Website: walmart
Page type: payment
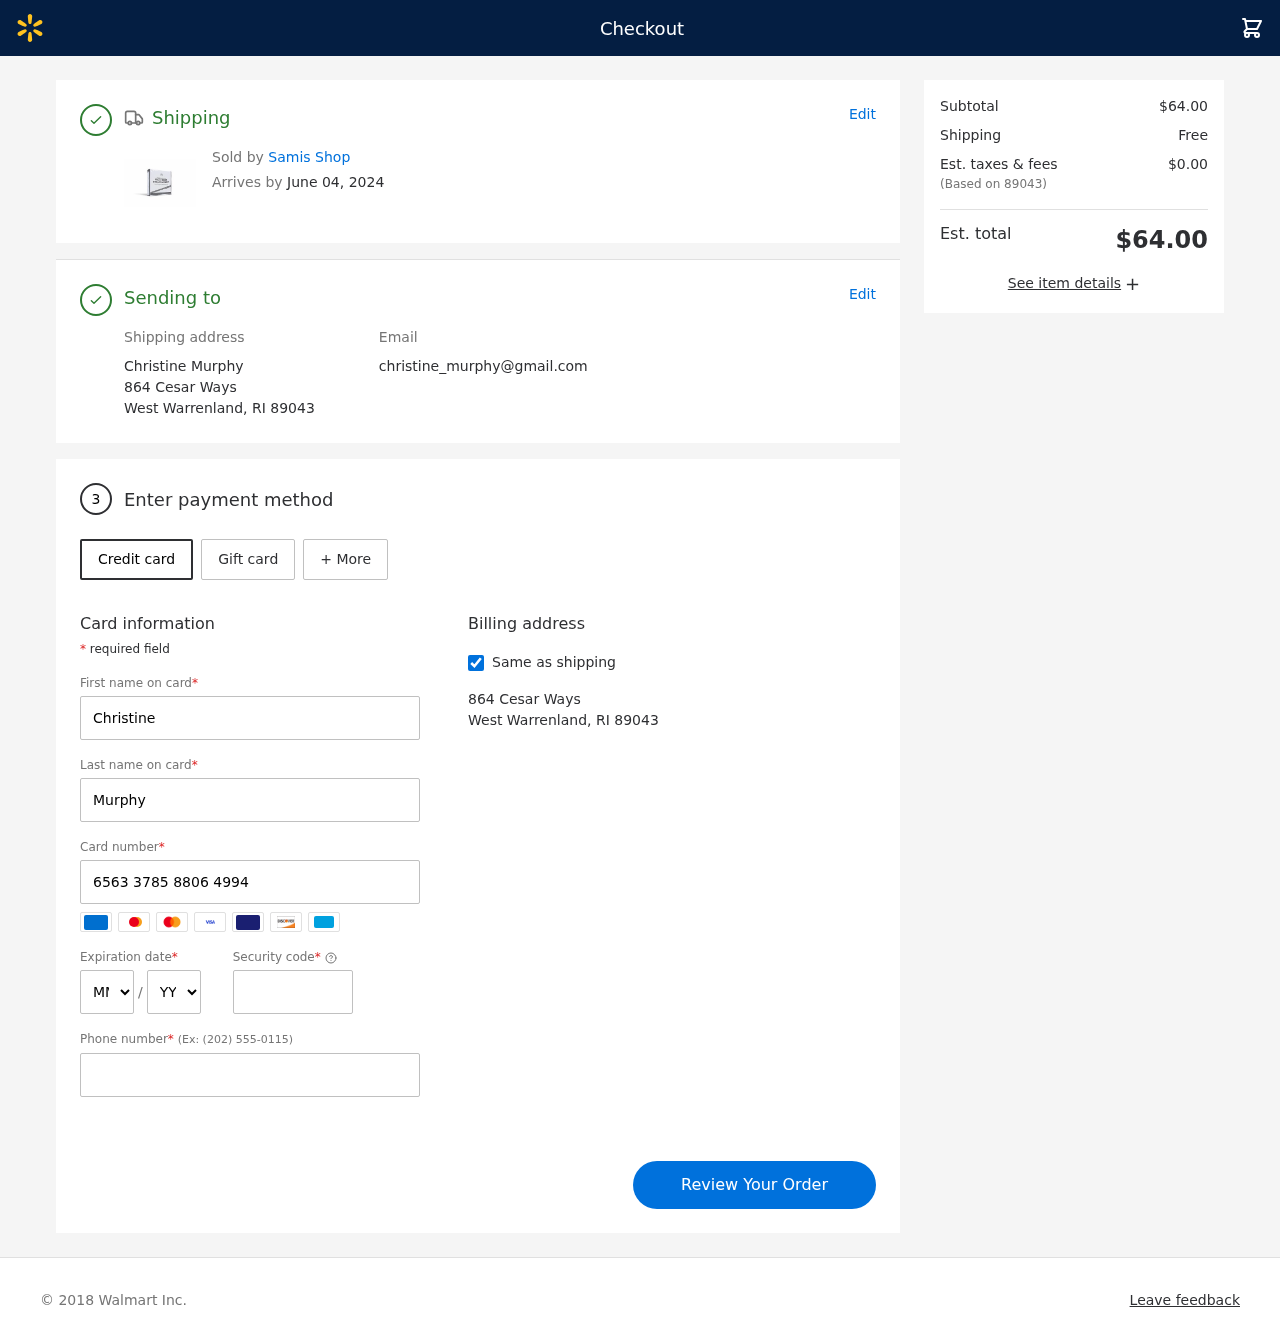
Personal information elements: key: PII_CARD_CVV
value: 857
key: PII_CARD_EXPIRY_MONTH
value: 08
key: PII_CARD_EXPIRY_YEAR
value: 26
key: PII_CARD_NUMBER
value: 6563 3785 8806 4994
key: PII_CITY_STATE_ZIP
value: West Warrenland, RI 89043
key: PII_EMAIL
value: christine_murphy@gmail.com
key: PII_FIRSTNAME
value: Christine
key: PII_FULLNAME
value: Christine Murphy
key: PII_LASTNAME
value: Murphy
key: PII_PHONE
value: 8452697216
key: PII_POSTCODE
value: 89043
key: PII_STREET
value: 864 Cesar Ways
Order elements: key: ORDER_DELIVERY_DATE
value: June 04, 2024
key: ORDER_SUBTOTAL
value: $64.00
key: ORDER_SHIPPING_COST
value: Free
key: ORDER_TAX
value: $0.00
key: ORDER_TOTAL
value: $64.00